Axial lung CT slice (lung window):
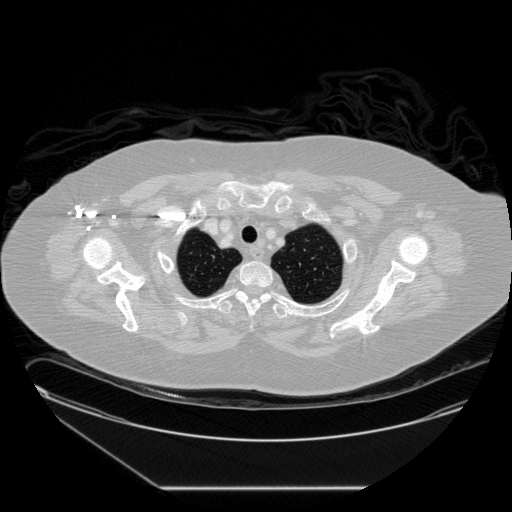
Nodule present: no